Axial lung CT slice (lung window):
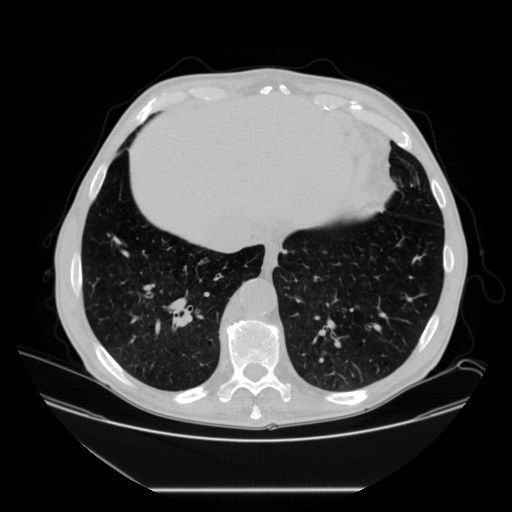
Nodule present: no